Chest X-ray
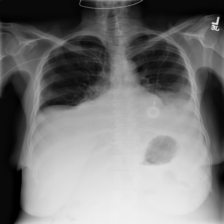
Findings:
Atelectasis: negative
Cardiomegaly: negative
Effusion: positive
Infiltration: negative
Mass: negative
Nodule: negative
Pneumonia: negative
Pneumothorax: negative
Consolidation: negative
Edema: negative
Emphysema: negative
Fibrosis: negative
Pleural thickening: negative
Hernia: negative